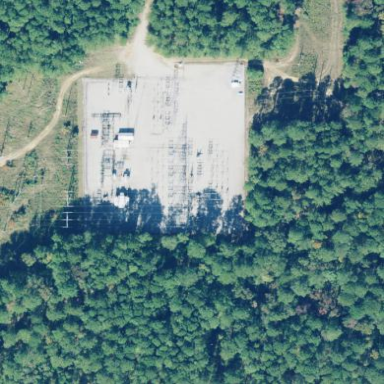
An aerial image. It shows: Power substation enclosed by fence.